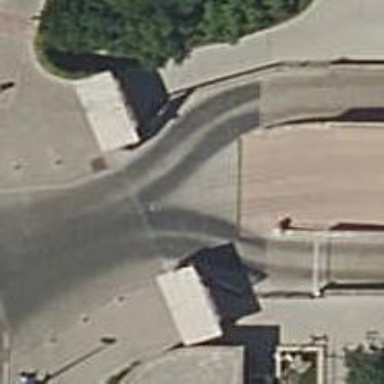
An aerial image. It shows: Sidewalk.